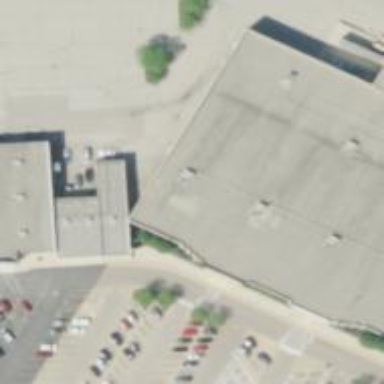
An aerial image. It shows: Retail building.